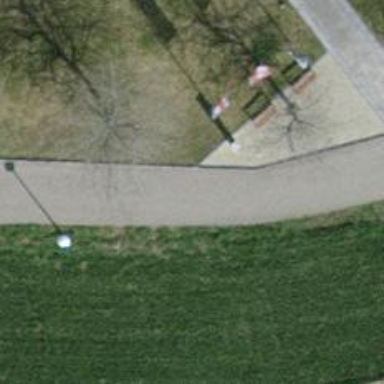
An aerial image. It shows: Brown bench.